Field crop: maize
Growth stage: 2
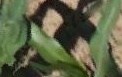
Species: maize